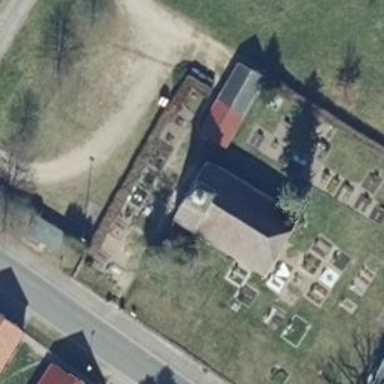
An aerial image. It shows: Cemetery.